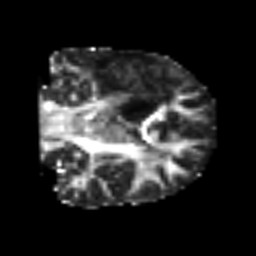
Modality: FA
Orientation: coronal
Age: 50
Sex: male
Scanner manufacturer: siemens
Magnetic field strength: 3 T
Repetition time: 6.1 s
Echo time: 0.101 s